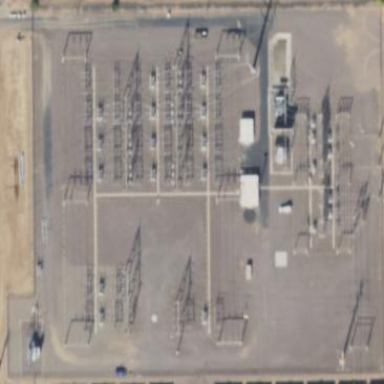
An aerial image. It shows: Outdoor power substation with fence surrounding it. The substation operates at the transmission level.